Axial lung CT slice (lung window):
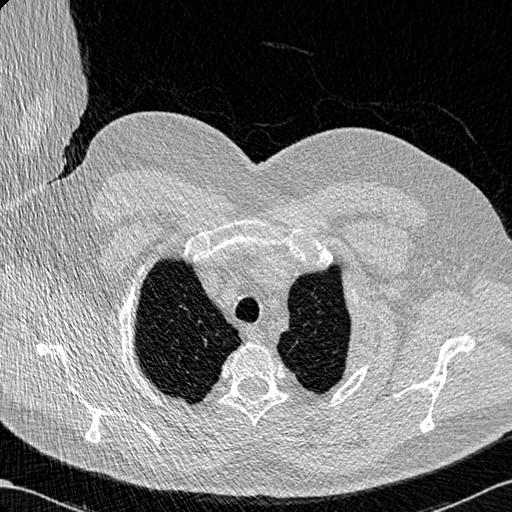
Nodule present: no